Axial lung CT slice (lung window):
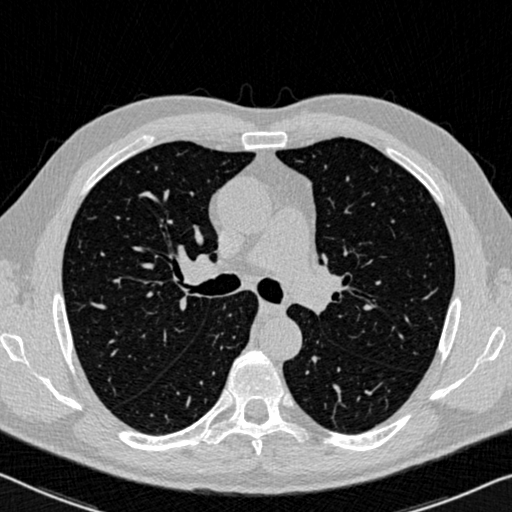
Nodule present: no